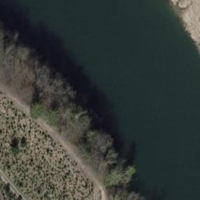
EUNIS habitat code: 15
Species observed at this site:
Phalacrocorax carbo
Anas platyrhynchos